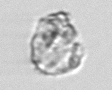
Label: detritus_transparent